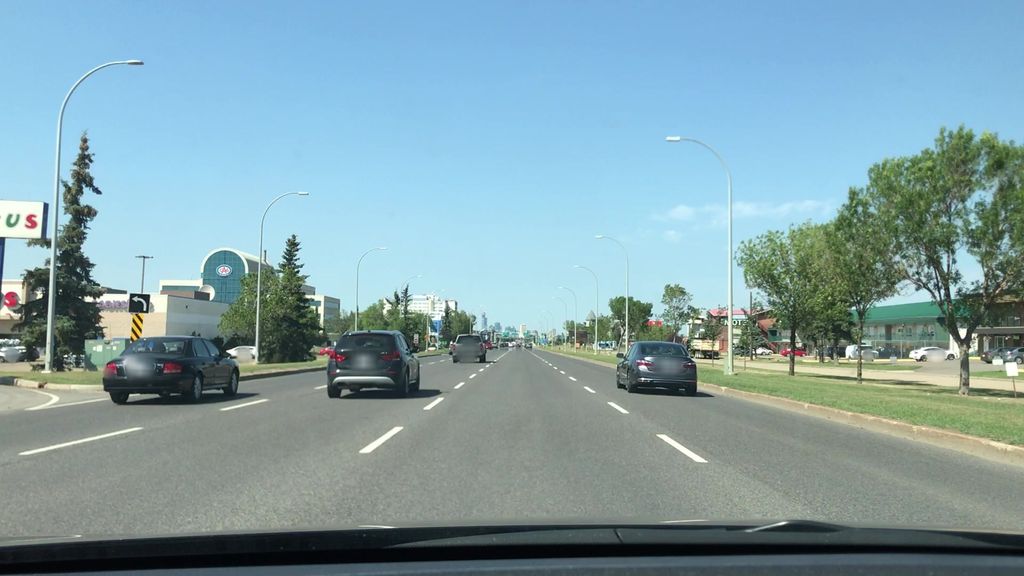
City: edmonton